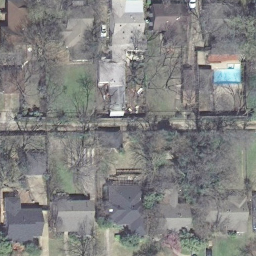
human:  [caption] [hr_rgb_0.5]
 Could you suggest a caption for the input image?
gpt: Many houses with plants surrounded in the medium residential area .

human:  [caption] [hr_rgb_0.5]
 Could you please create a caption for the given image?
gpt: A medium residential area with houses and trees and lawn .

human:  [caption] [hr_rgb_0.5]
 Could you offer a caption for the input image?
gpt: A medium residential area with a narrow road goes through this area .

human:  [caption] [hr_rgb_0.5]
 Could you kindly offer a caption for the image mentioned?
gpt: It is a medium residential area .

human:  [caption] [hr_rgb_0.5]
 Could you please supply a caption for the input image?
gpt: This is a medium residential area with a narrow road goes through this area .